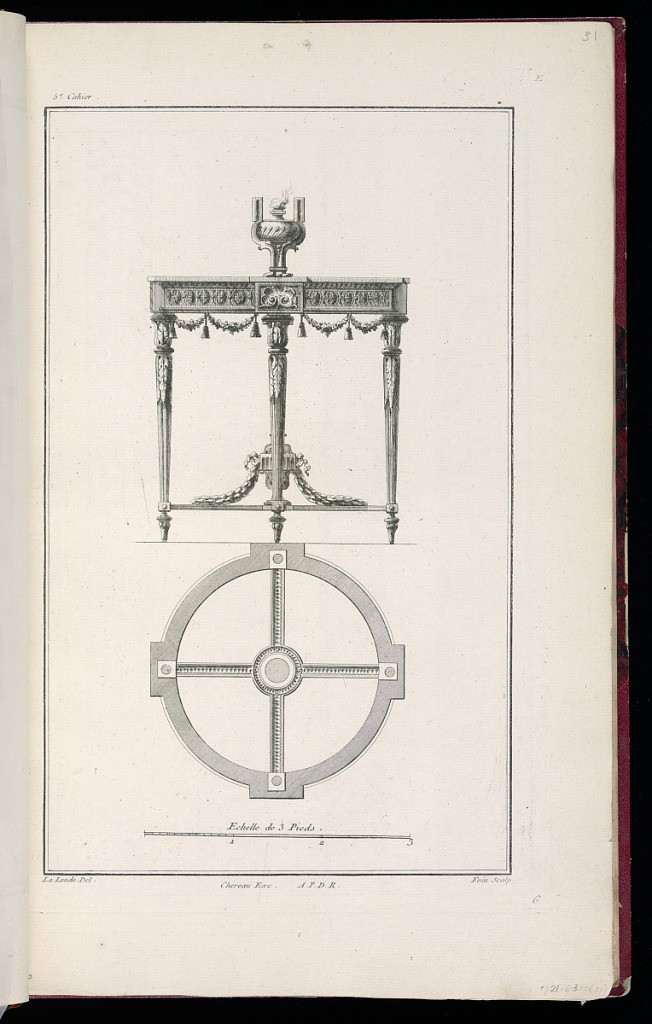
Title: Table Design
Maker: Richard de Lalonde, French, active 1780–96
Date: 1785-1788
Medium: Etching on off-white laid paper
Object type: Print
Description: Elevation of a round table with an incense burner on top. The front of the table is carved with a shell in the center, and a guilloche with rosettes along the sides; a garland of roses and tassels are draped along the bottom edge. The table has tapered, fluted legs with acanthus leaf ornamentation. The plan view of the table is indicated directly under the elevation. Below the plan is a scale bar of three French feet ("Echelle de 3 Pieds"). The plate is signed and numbered.